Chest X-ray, PA view. Patient: 40 years old, sex F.
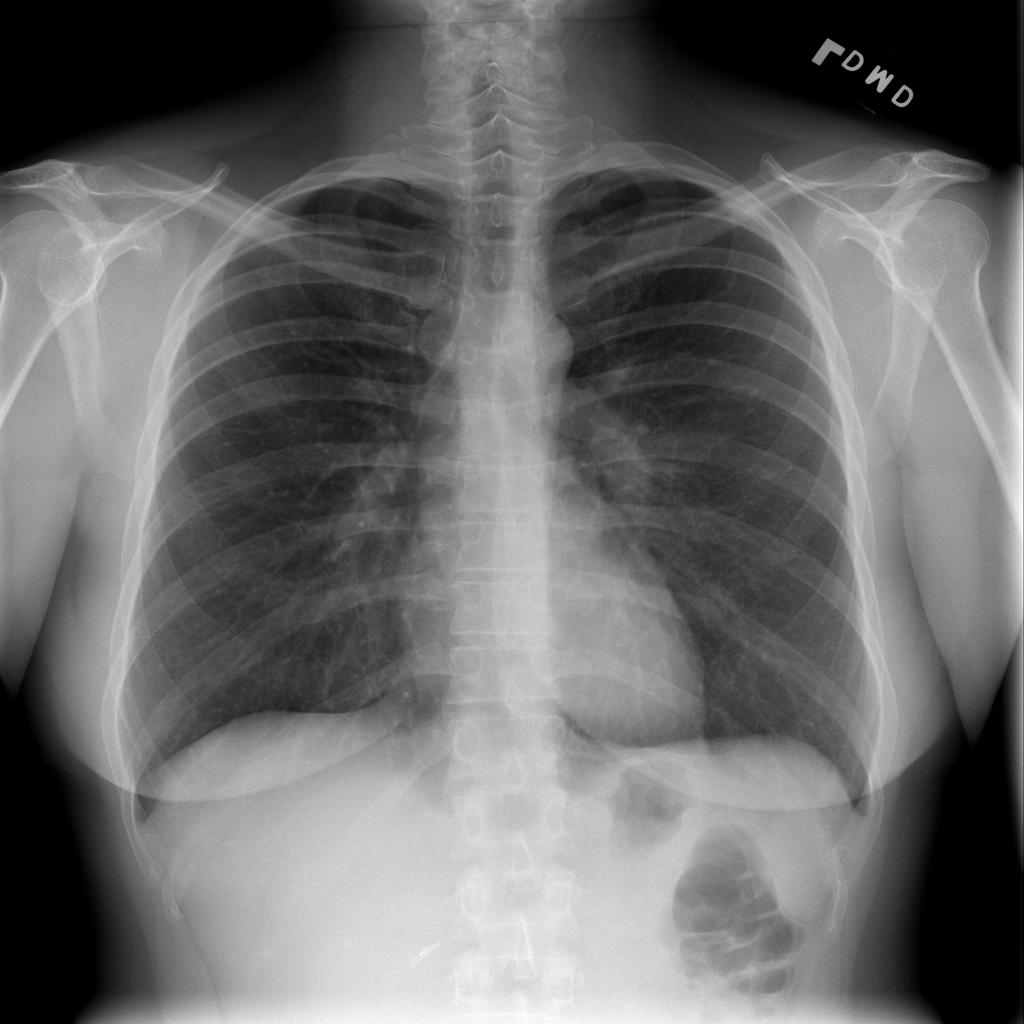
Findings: No Finding